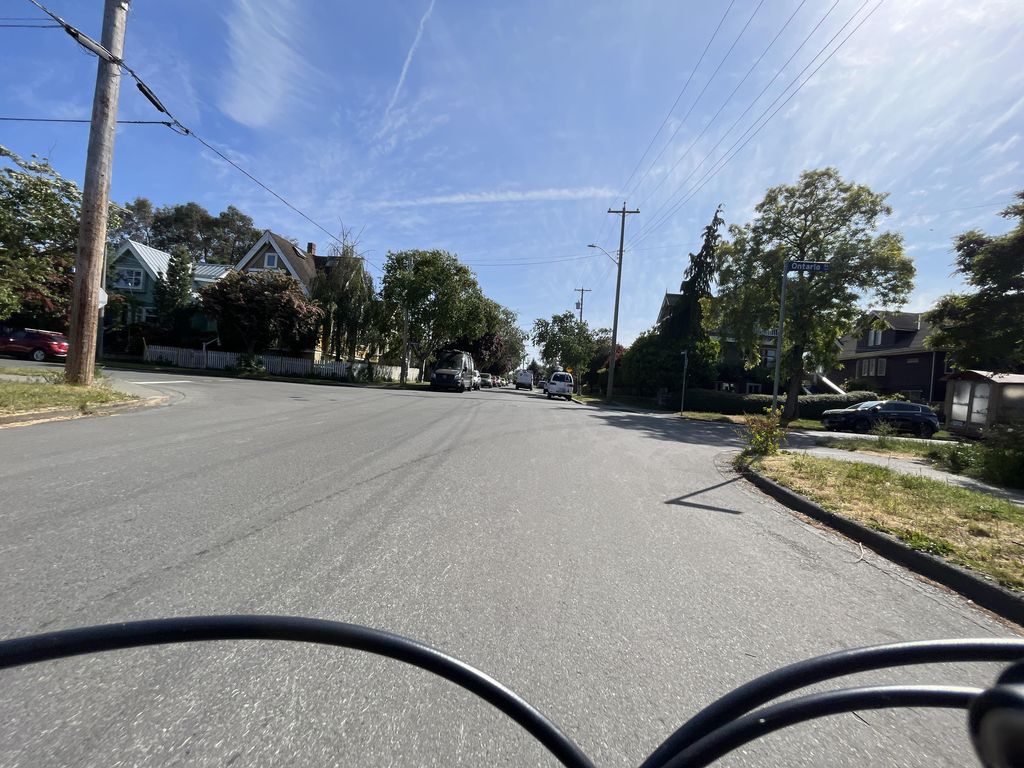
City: victoria